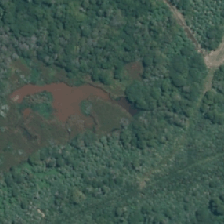
Land cover: herbaceous_freshwater_vege